二年级 · 变换几何
从镜子中看左边图形, 看到的是右边图形中的哪一个? 画 “ل”。

$\geqslant \mid \in \mathbb{Q} \otimes \mathbb{N}$
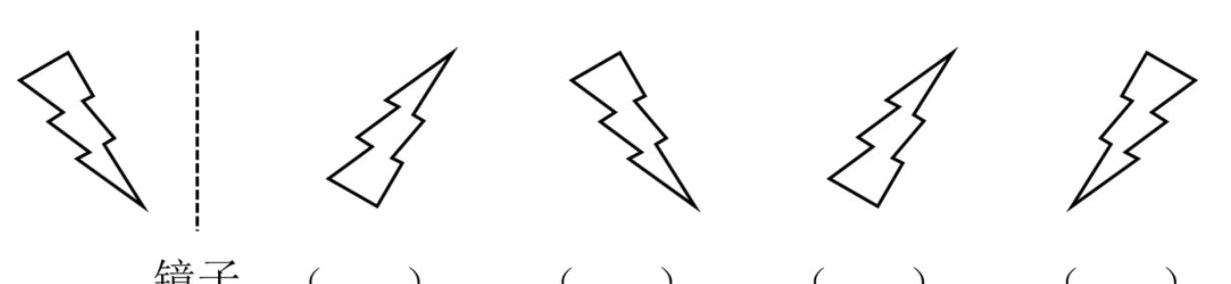
答案: (\quad)(\sqrt{ })(\quad)(\quad)$

$(\quad)(\quad)(\quad)(\sqrt{ })$

$(\sqrt{ })(\quad)(\quad)(\quad)$